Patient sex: F
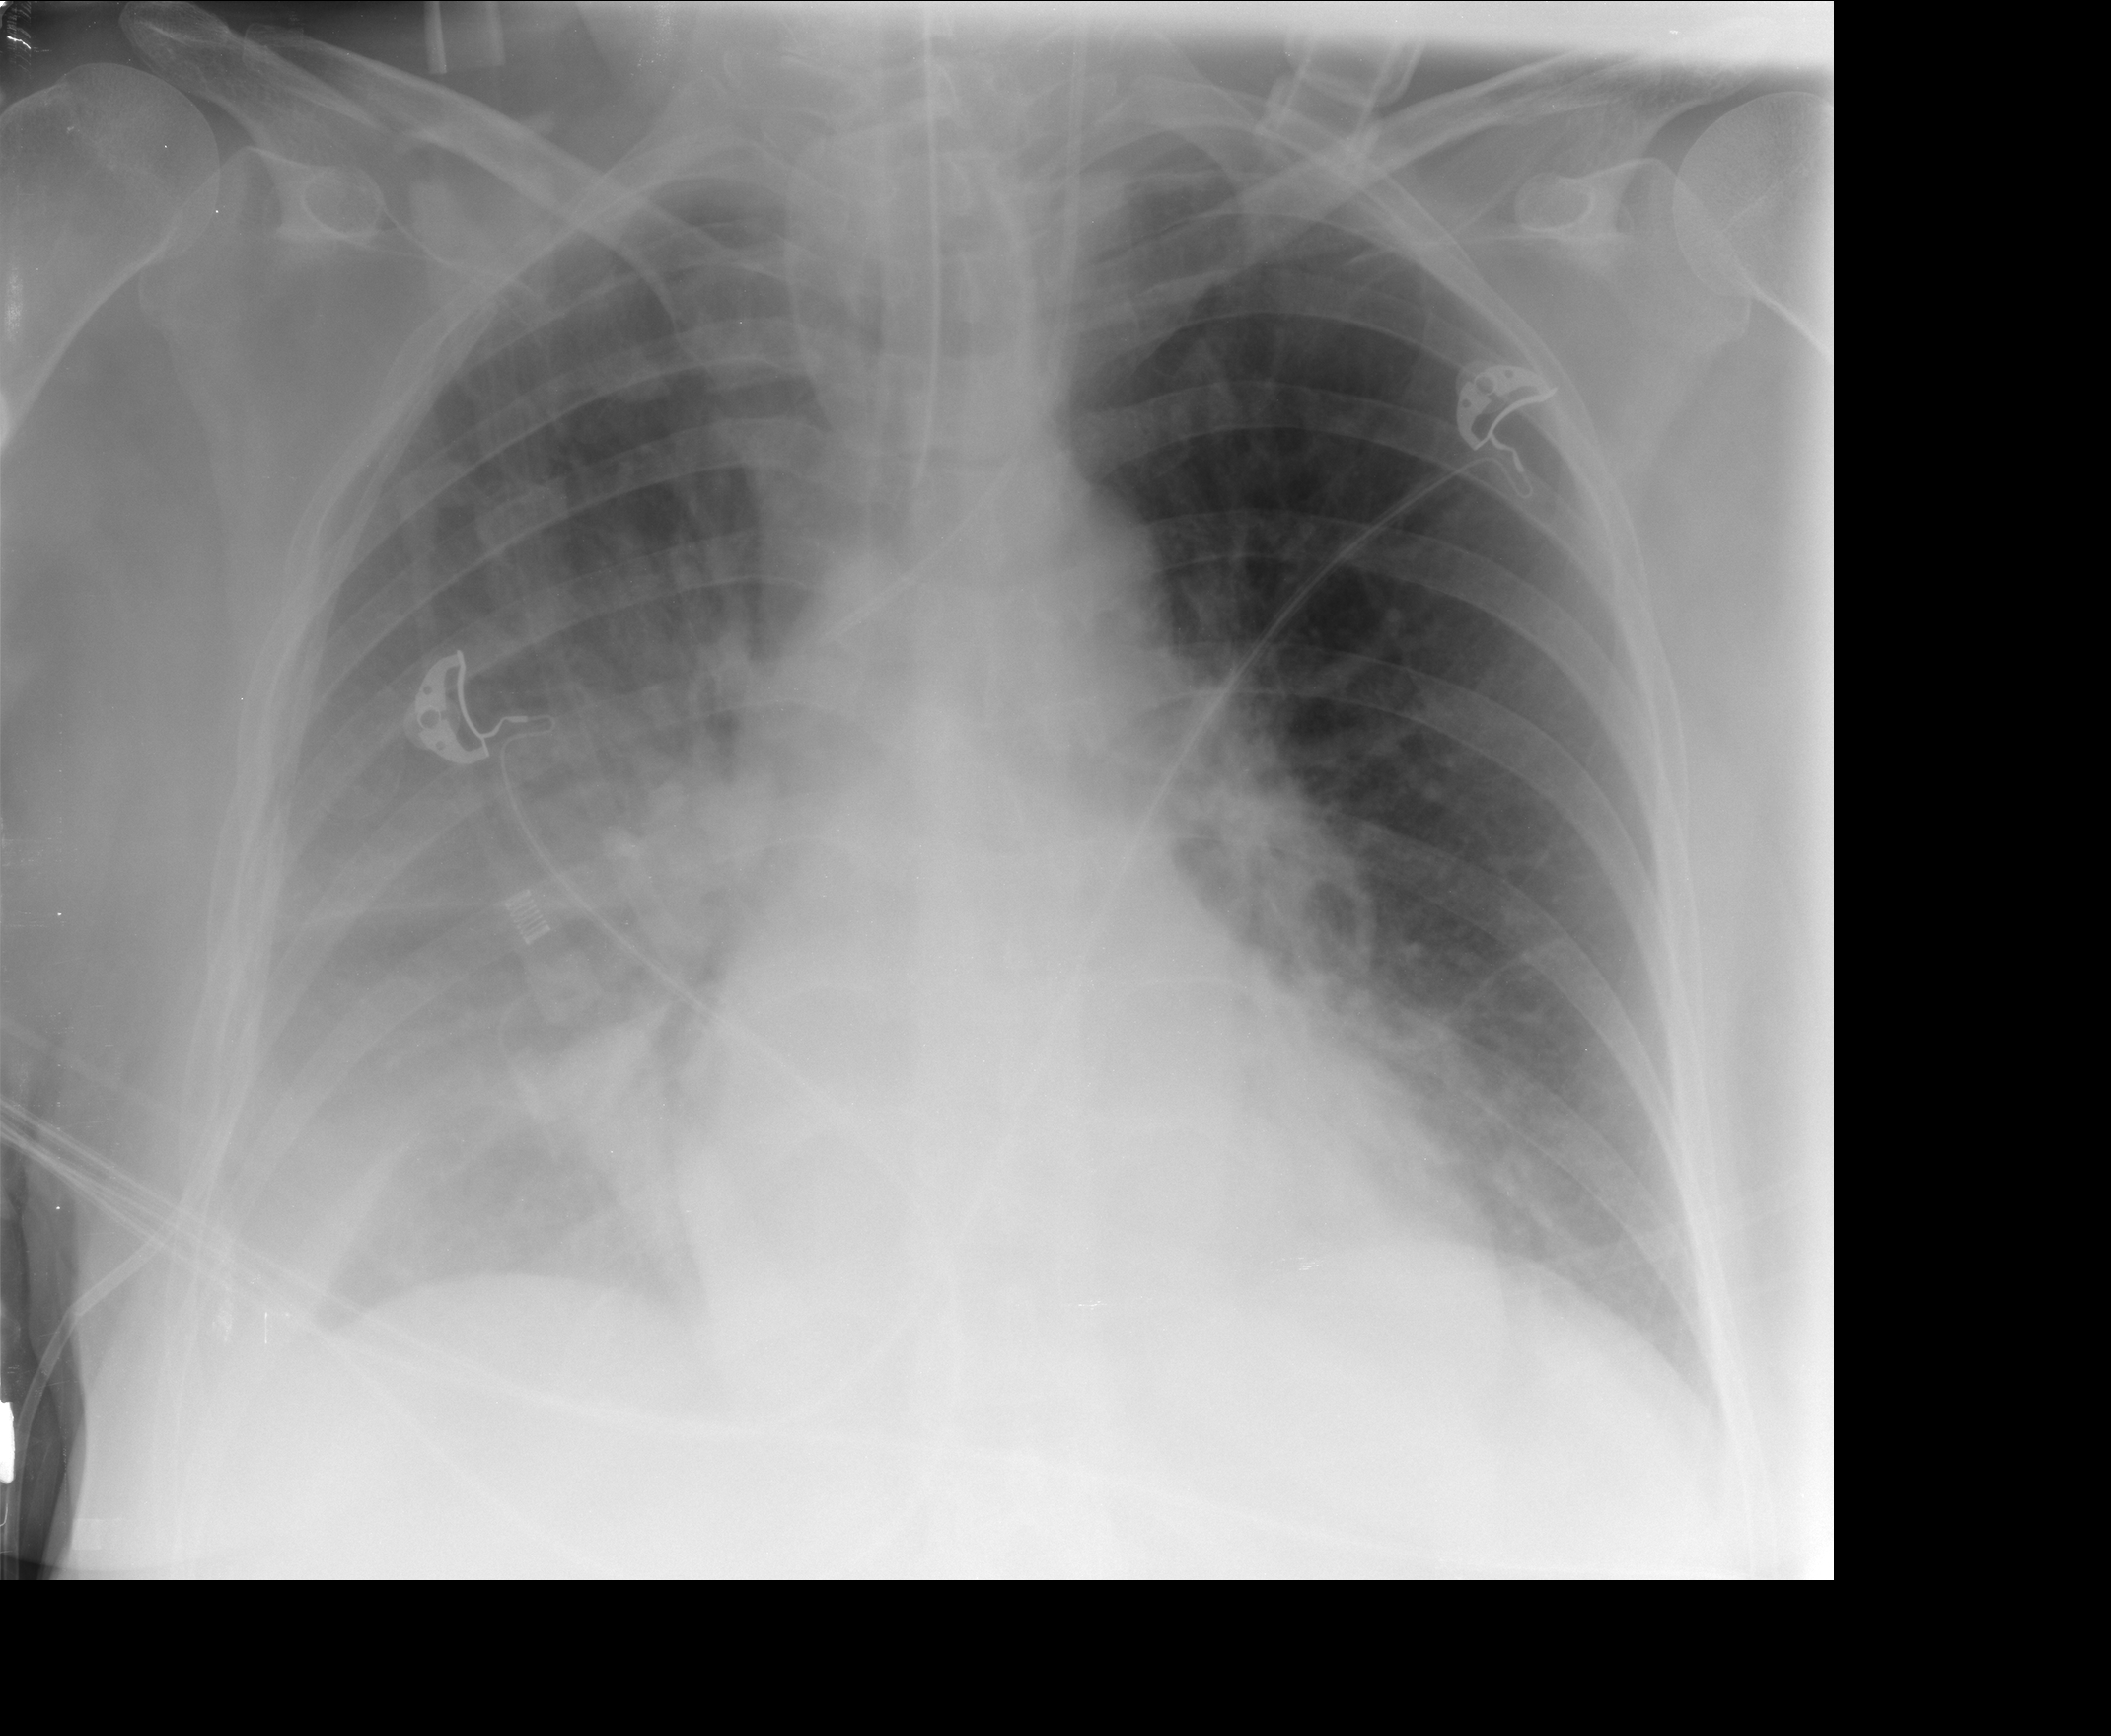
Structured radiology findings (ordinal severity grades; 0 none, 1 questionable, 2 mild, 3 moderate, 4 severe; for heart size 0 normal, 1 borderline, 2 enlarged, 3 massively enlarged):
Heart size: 2
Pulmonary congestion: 2
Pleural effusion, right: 2
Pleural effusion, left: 0
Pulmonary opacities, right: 3
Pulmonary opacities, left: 0
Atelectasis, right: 2
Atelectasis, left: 0